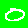
Digit: 0